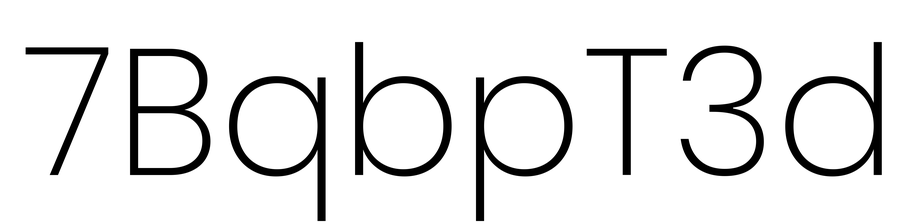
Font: Poppins-ExtraLight